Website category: sports
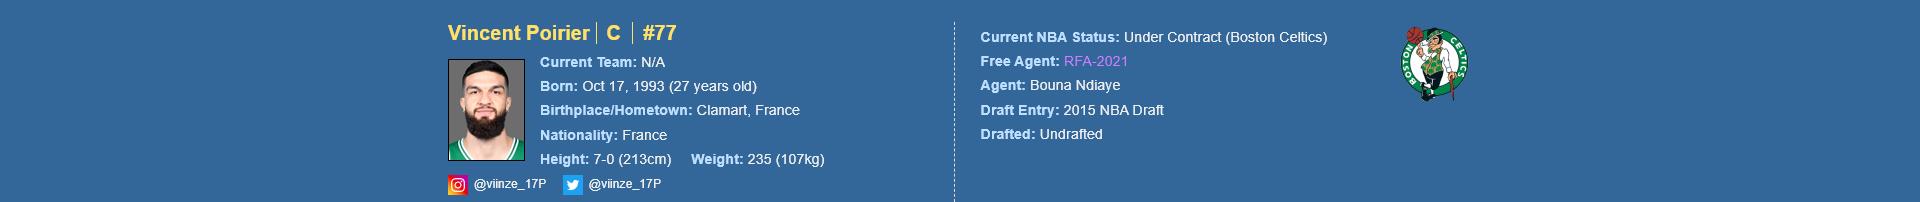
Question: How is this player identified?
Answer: Vincent Poirier

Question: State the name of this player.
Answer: Vincent Poirier

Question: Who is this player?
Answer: Vincent Poirier

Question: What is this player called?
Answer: Vincent Poirier

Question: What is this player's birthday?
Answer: Oct 17, 1993

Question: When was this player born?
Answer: Oct 17, 1993

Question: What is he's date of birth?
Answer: Oct 17, 1993

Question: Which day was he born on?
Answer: Oct 17, 1993

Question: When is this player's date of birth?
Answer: Oct 17, 1993

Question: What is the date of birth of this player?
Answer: Oct 17, 1993

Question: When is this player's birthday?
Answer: Oct 17, 1993

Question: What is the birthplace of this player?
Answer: Clamart, France

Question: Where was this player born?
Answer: Clamart, France

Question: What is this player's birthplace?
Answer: Clamart, France

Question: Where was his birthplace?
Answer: Clamart, France

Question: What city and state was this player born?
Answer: Clamart, France

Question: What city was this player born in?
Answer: Clamart, France

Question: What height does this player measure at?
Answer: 7-0 (213cm)

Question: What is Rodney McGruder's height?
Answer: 7-0 (213cm)

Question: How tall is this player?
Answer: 7-0 (213cm)

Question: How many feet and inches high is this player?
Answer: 7-0 (213cm)

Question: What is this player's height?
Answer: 7-0 (213cm)

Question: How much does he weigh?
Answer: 235 (107kg)

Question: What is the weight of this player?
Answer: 235 (107kg)

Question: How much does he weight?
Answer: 235 (107kg)

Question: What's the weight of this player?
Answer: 235 (107kg)

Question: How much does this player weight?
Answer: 235 (107kg)

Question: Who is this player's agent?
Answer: Bouna Ndiaye

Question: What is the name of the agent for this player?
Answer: Bouna Ndiaye

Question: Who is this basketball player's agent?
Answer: Bouna Ndiaye

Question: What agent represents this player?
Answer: Bouna Ndiaye